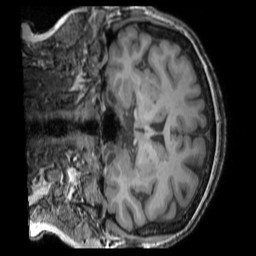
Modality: T1w
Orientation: coronal
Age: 72
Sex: female
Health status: ill
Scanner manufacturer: siemens
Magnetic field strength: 3 T
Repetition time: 1.75 s
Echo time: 0.00418 s